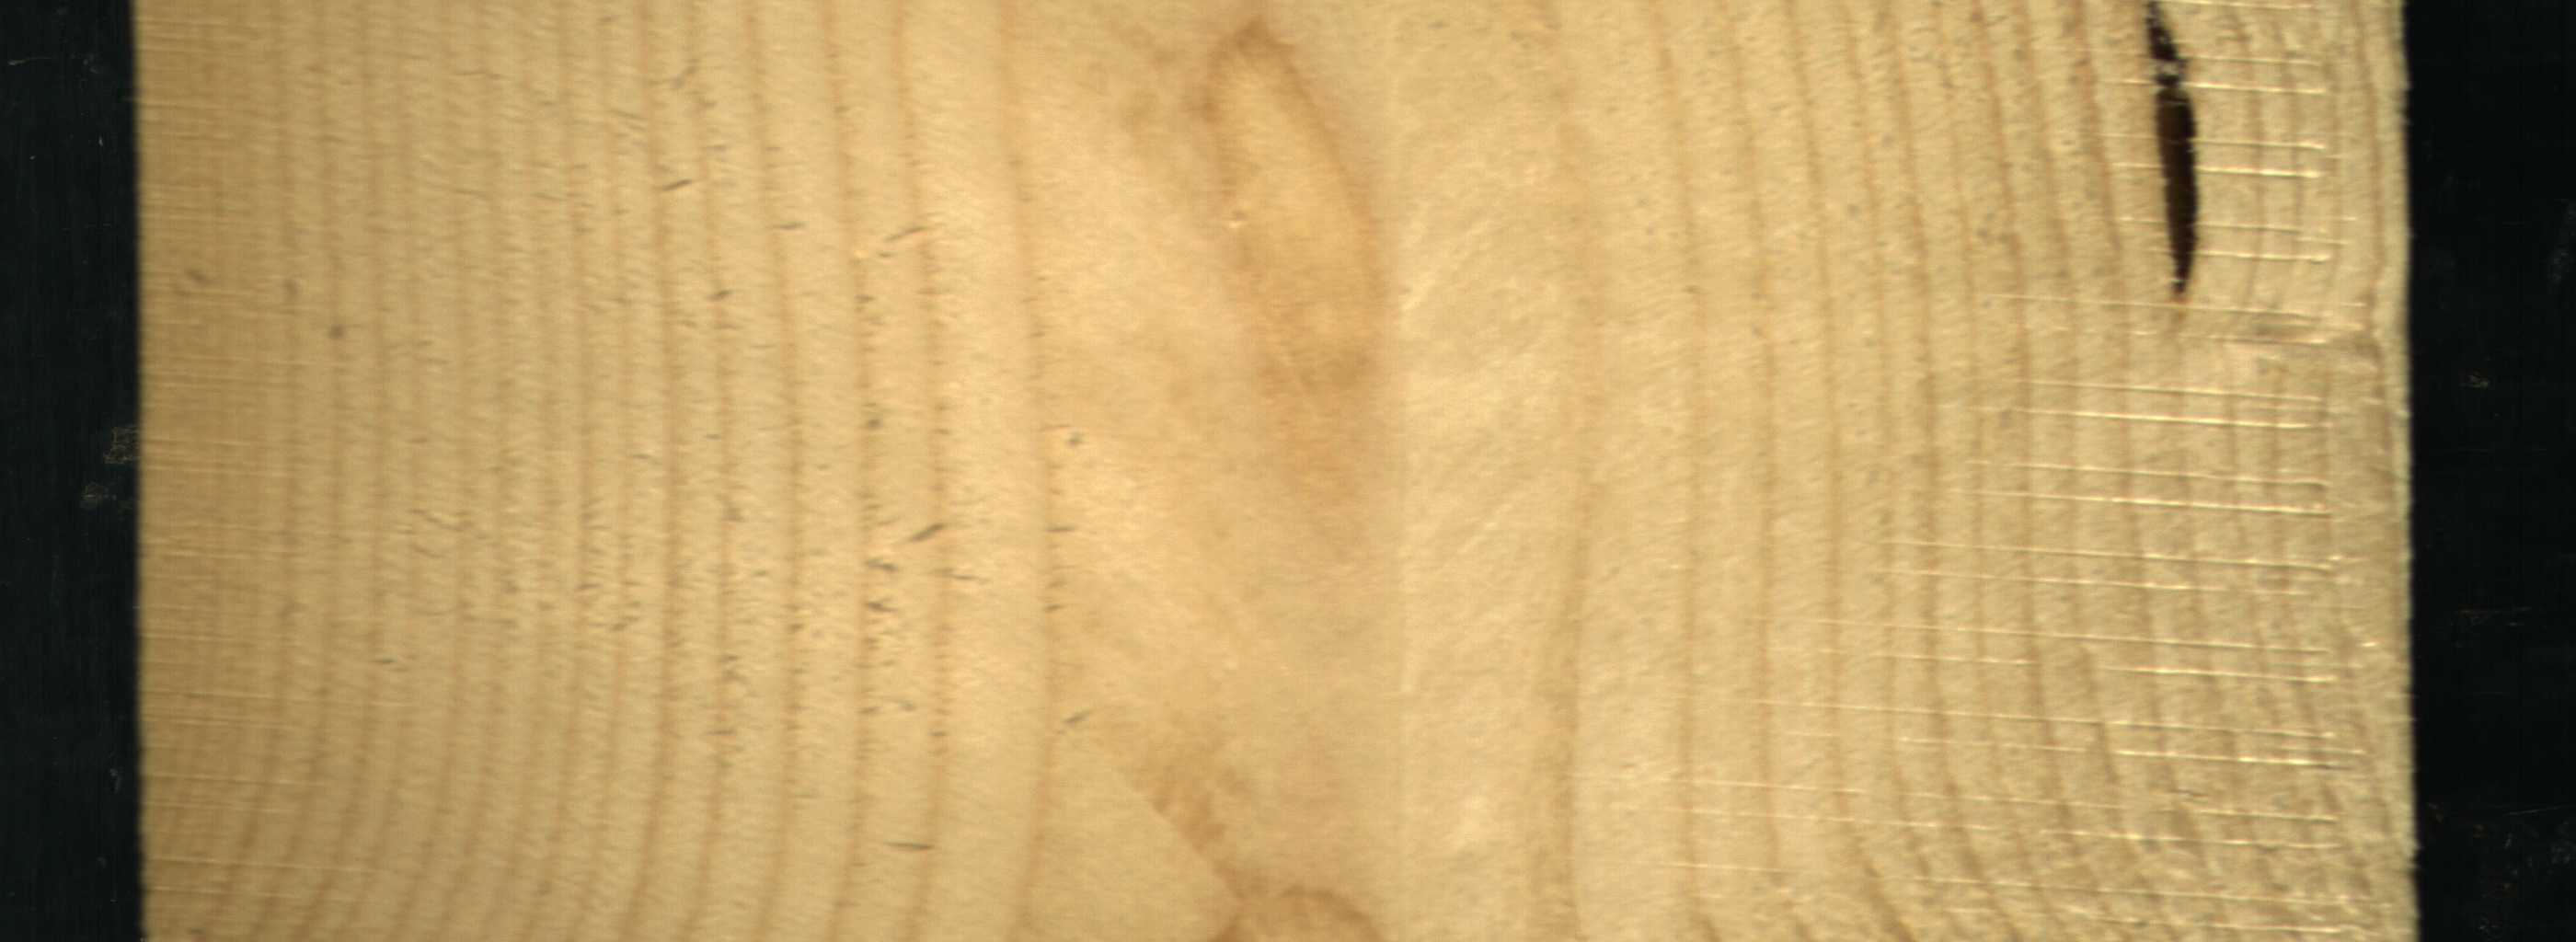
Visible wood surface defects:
resin